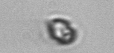
Label: Heterocapsa_rotundata